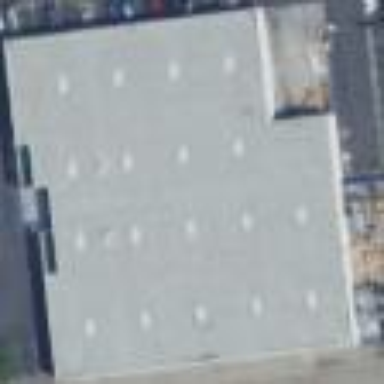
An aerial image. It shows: Warehouse.